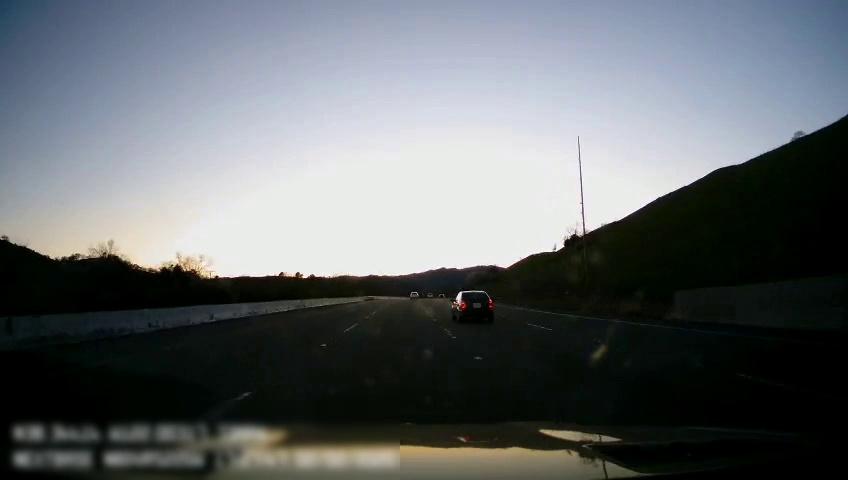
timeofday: Day
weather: Cloudy
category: Drivable Space
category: Vehicles | Car
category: Lanes | Current Lane
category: Lanes | Current Lane
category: Lanes | Alternate Lane
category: Lanes | Alternate Lane